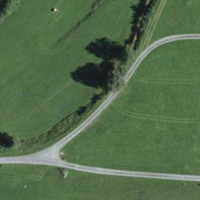
EUNIS habitat code: 24
Species observed at this site:
Thymus serpyllum